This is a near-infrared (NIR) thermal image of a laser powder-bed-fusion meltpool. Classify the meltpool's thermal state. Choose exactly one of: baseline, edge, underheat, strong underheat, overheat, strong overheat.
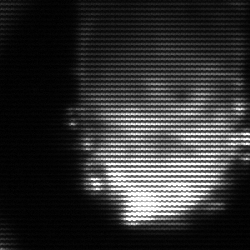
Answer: baseline